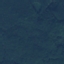
Label: Forest